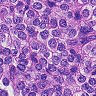
Metastatic tissue present: yes